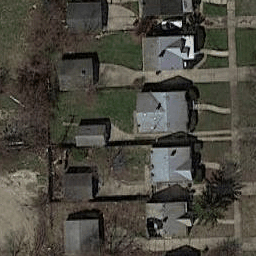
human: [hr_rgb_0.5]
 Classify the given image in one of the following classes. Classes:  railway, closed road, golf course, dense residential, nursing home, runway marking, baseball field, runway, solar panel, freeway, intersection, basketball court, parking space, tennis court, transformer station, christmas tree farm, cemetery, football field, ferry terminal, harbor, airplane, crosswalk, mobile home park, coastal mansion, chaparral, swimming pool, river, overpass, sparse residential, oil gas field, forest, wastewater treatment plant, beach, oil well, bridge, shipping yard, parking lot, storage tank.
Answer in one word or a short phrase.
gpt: dense residential